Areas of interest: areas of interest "Basketball Arena"
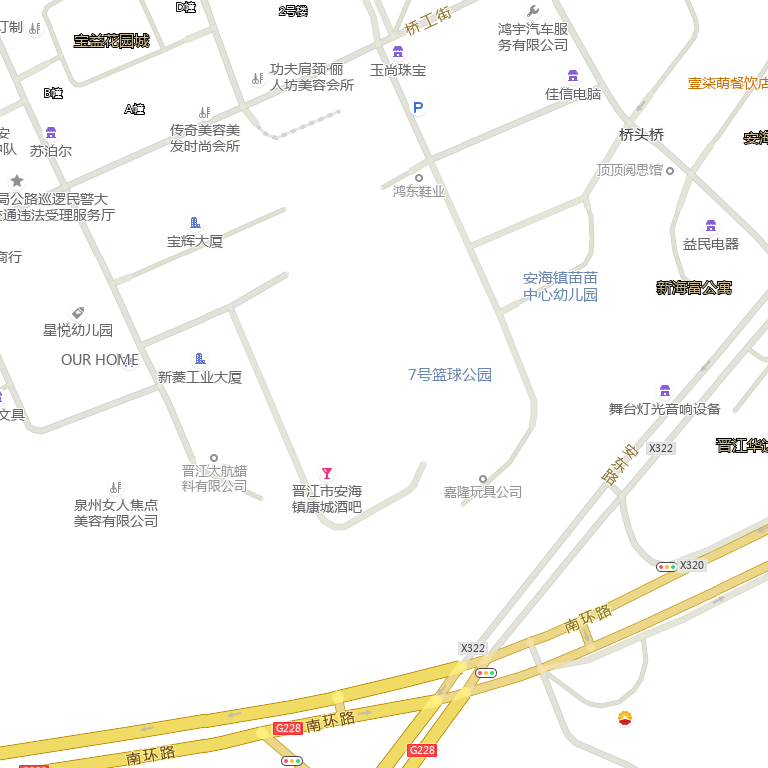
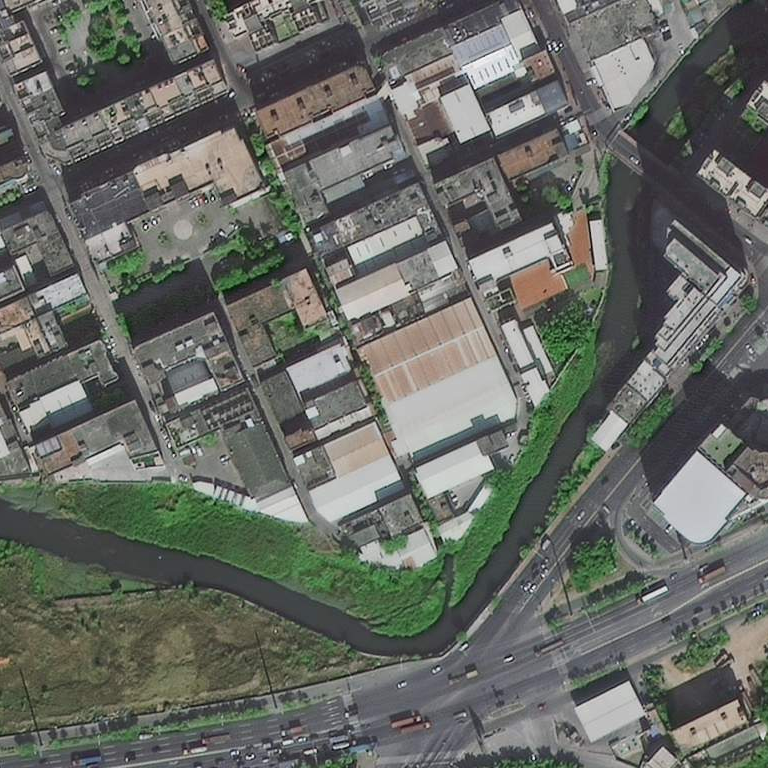